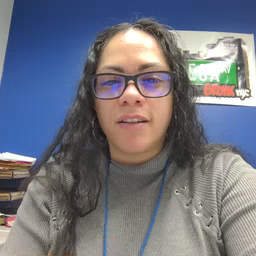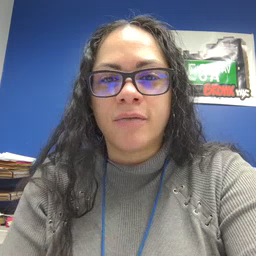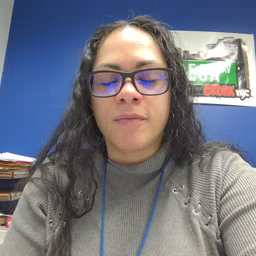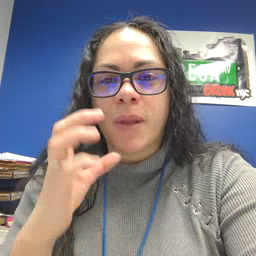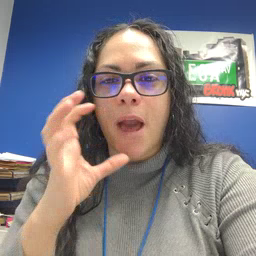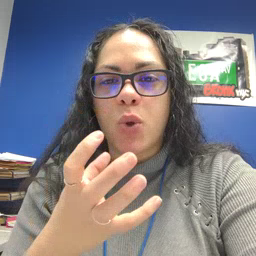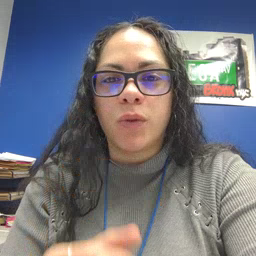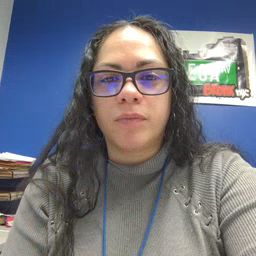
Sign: balloon